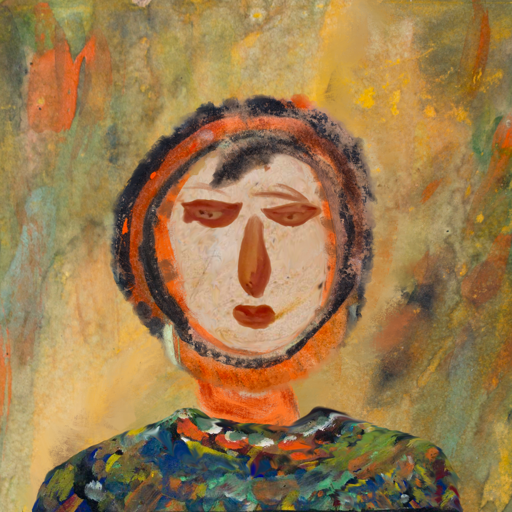
Background: Comrade, Head And Neck Front: Rupkatha, Face Front: Pious_Lady, Bust: An_Impression, Hair Front: Childish, Head Accessory: Blank, Second Necklace: Blank, Necklace: Blank, Baby: Blank